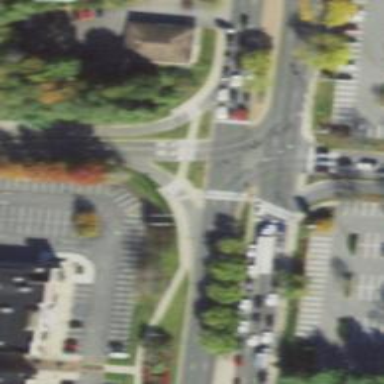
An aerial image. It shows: Zebra crossing on the road.